Aerial crown-view tile of a tropical tree (Barro Colorado Island, Panama), acquired 20250715:
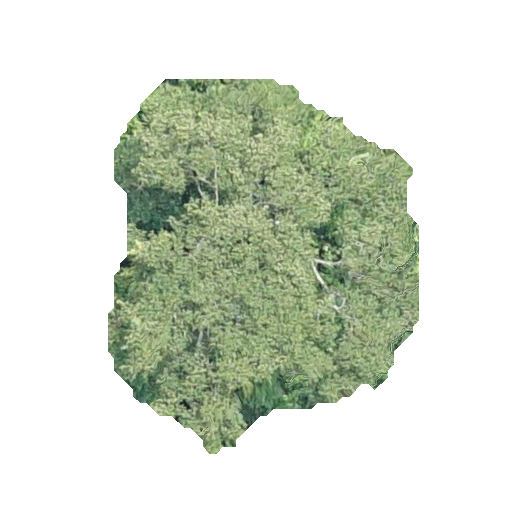
Species: Ficus insipida
GBIF accepted scientific name: Ficus insipida
Crown area: 131.27 m²